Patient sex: F
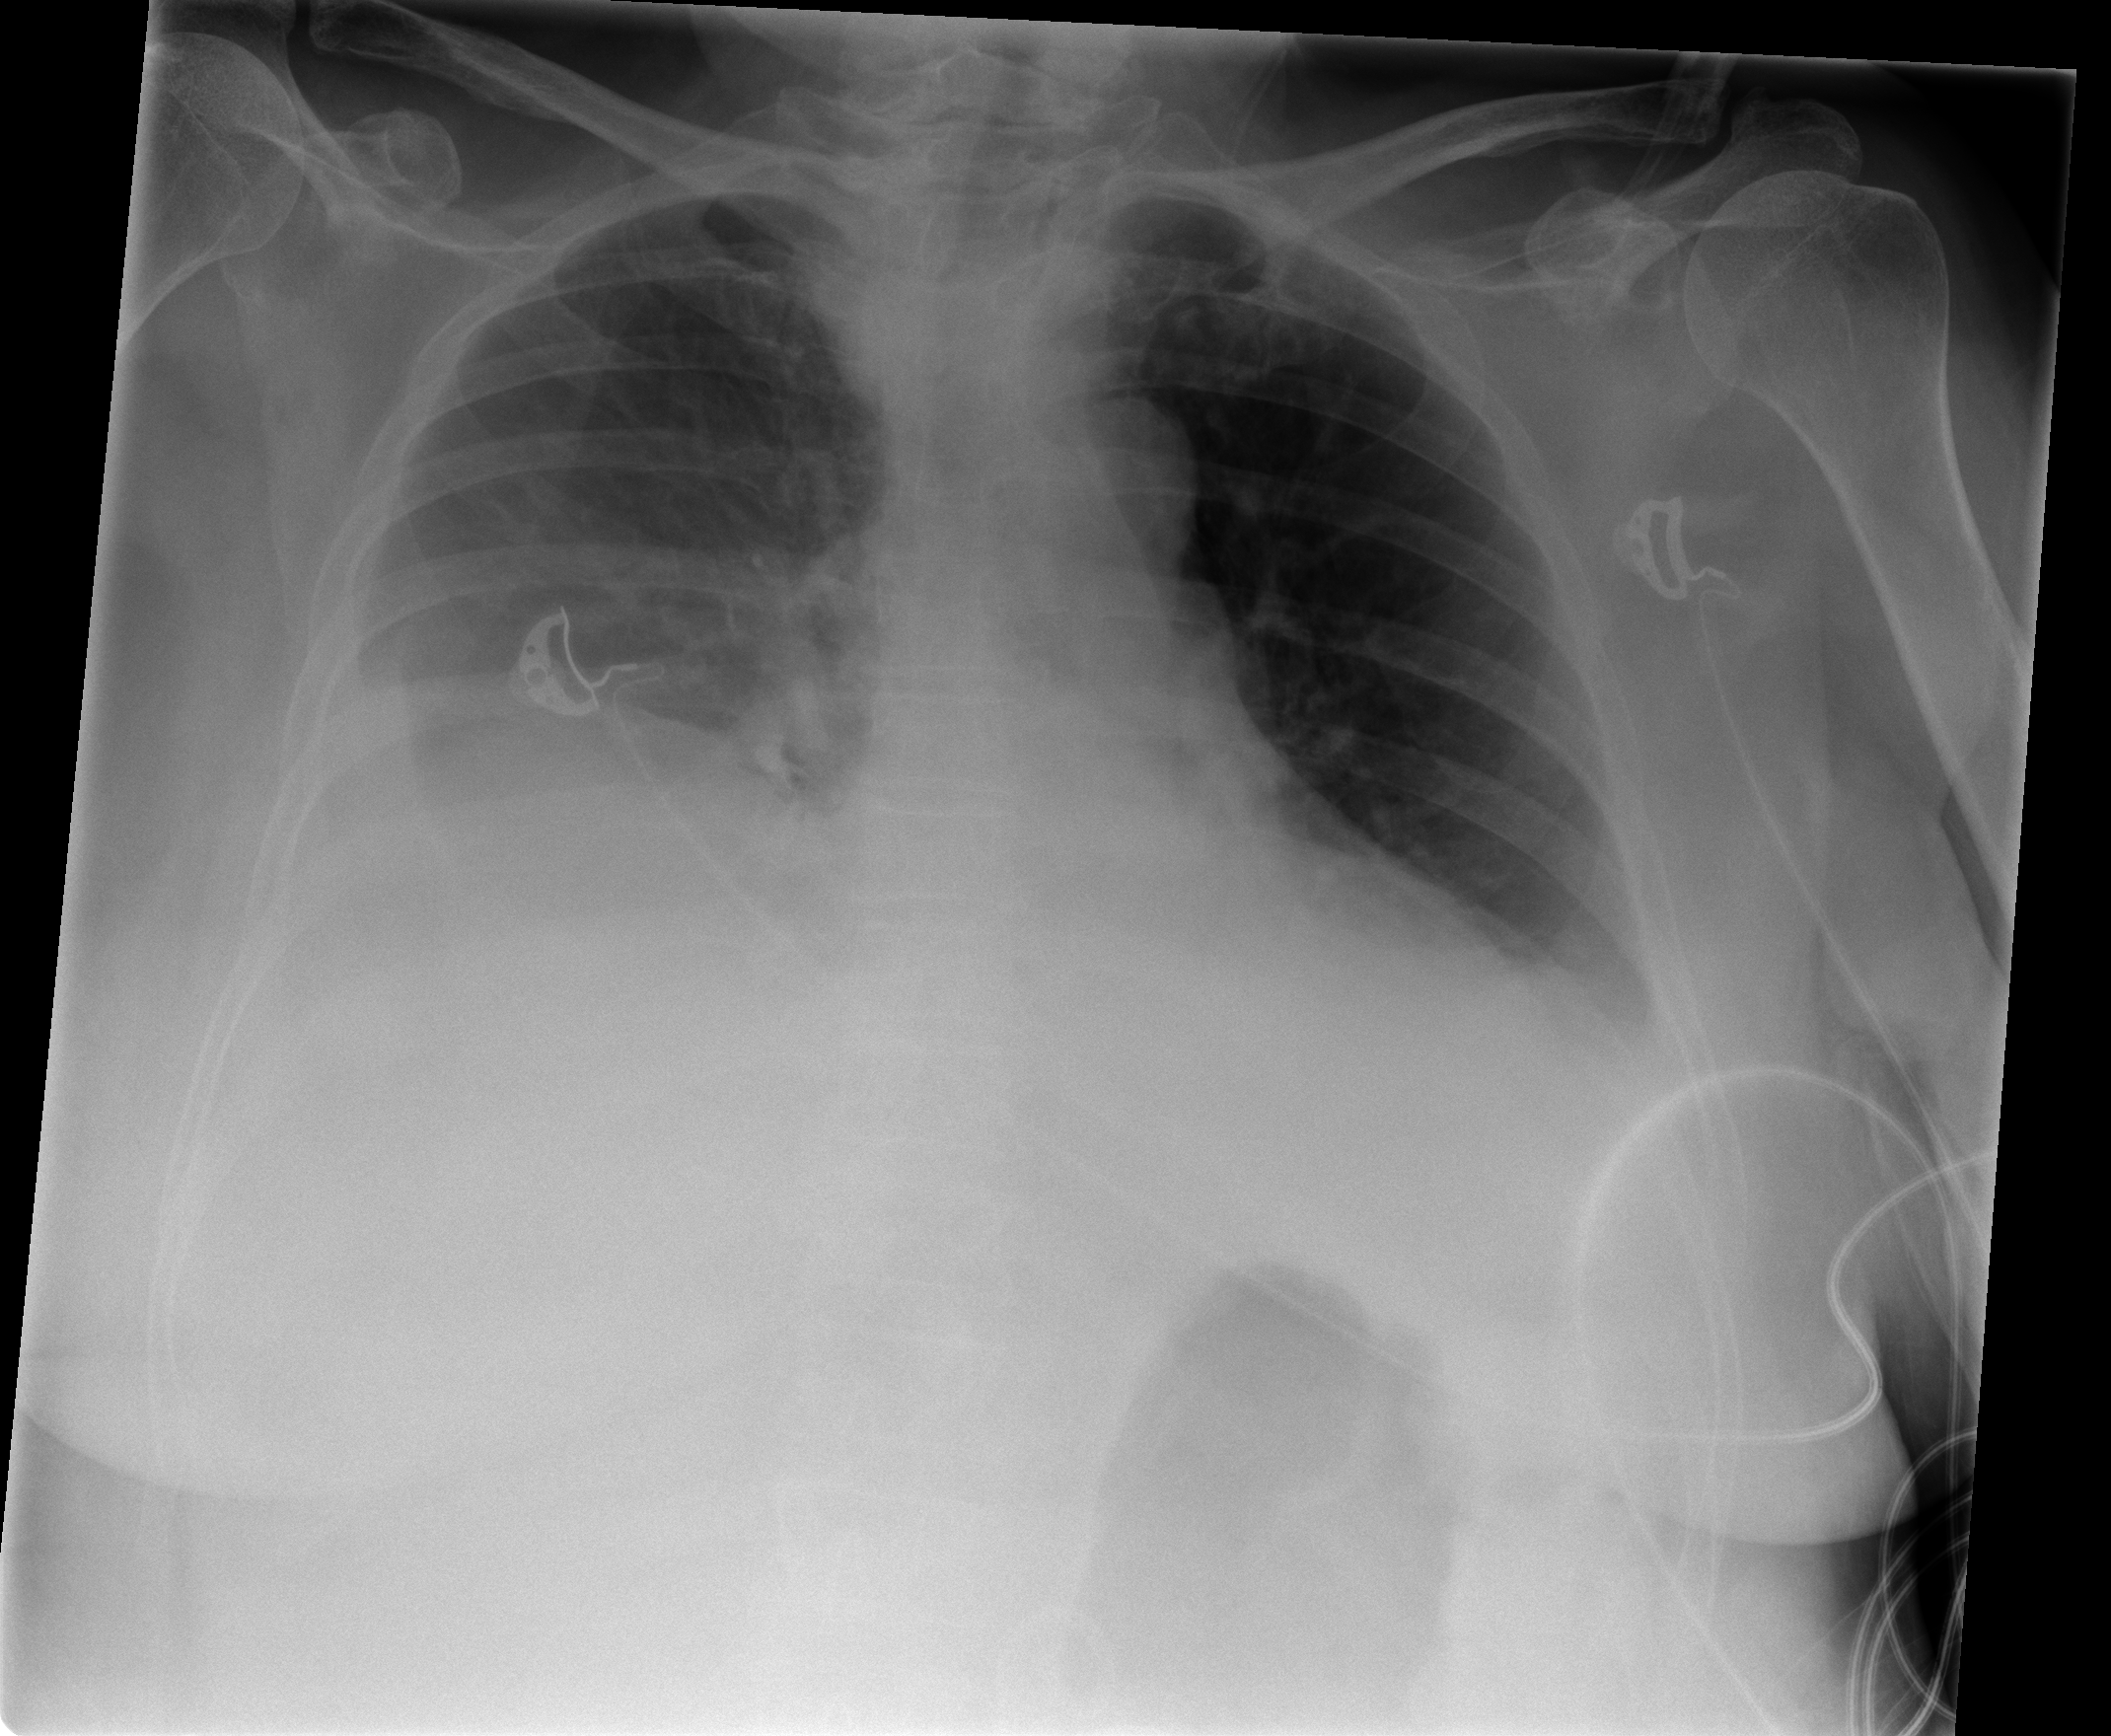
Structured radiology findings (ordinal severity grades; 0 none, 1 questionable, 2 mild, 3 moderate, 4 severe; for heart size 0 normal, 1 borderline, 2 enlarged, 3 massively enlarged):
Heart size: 1
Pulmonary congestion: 0
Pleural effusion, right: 2
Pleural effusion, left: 2
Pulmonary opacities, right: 0
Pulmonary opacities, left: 0
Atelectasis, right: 2
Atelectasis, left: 1